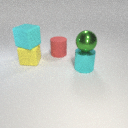
large yellow rubber cube to the left of large red rubber cylinder